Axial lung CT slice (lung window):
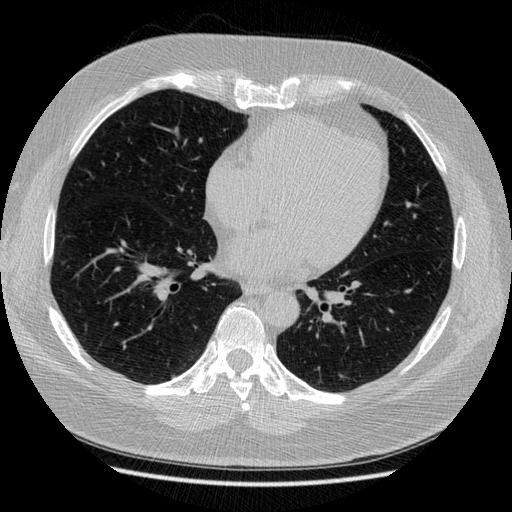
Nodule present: no